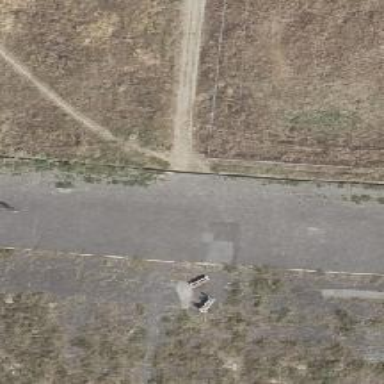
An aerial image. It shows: Footway.